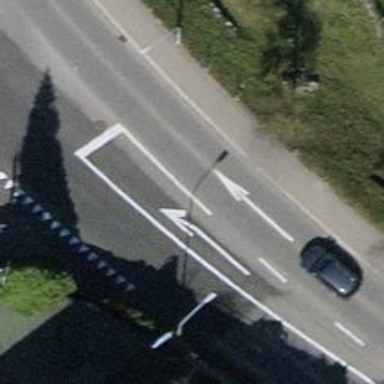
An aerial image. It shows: Secondary road with asphalt surface.